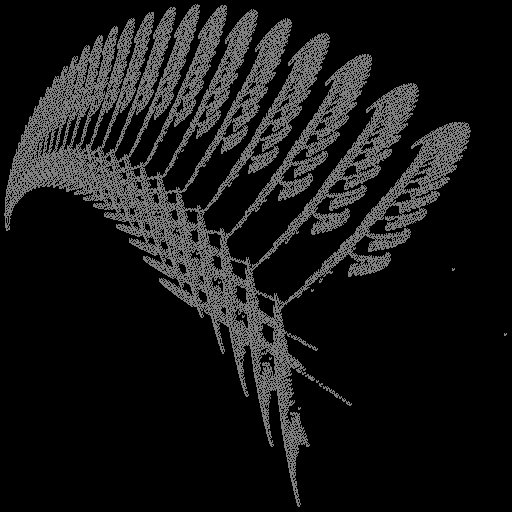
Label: newyorkfern